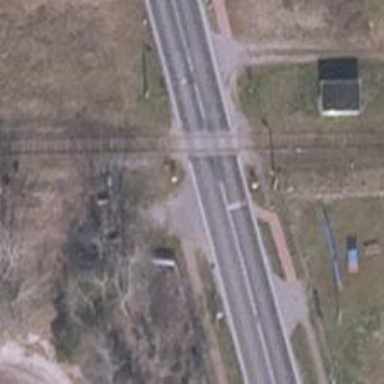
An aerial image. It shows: Level crossing along the railway.